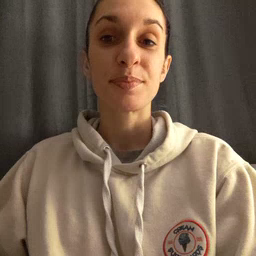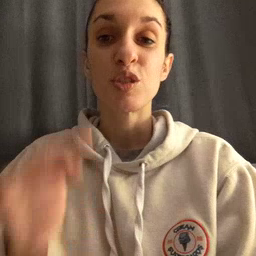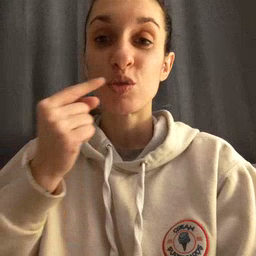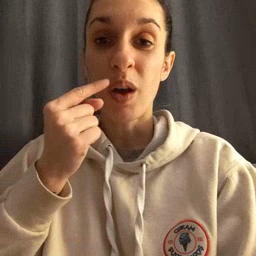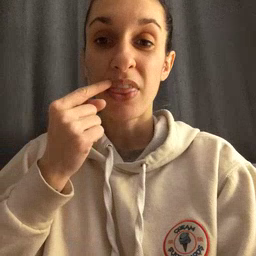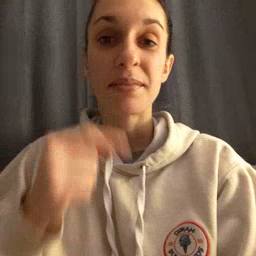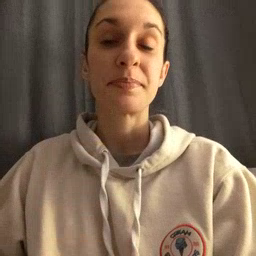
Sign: tooth